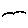
Label: bird